Interaction volume radius: 5 \u00c5
Interaction volume height: 15 \u00c5
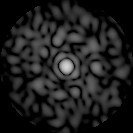
Disorder parameter: 0.8566